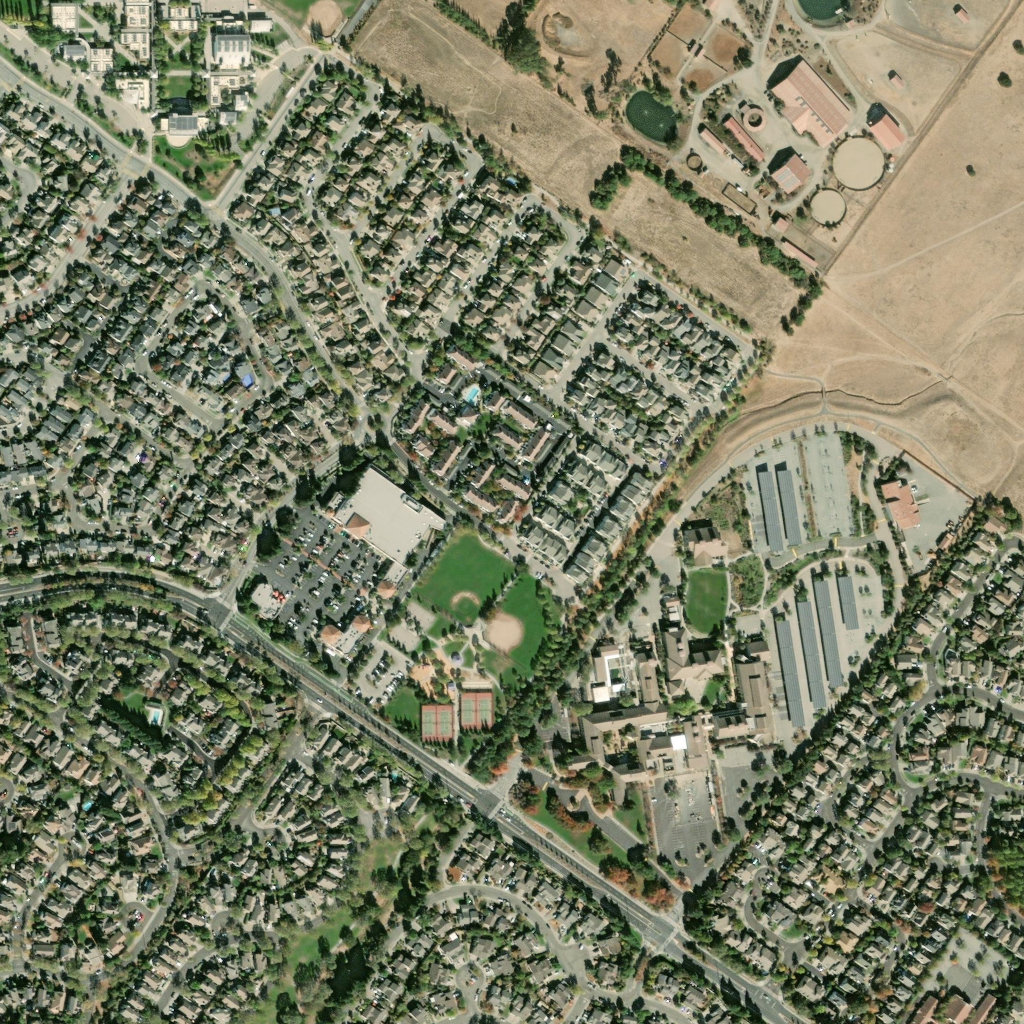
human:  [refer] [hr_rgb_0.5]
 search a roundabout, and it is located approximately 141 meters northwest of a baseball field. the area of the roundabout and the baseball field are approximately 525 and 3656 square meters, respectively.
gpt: <box>[[35, 39, 38, 42, 0]]</box>

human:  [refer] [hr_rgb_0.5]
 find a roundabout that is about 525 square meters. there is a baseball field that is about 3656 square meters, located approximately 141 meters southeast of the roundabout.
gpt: <box>[[35, 39, 38, 42, 0]]</box>